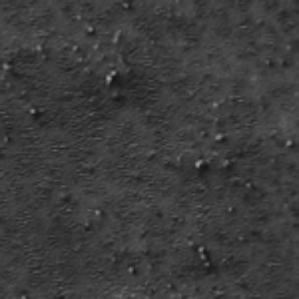
Label: frost